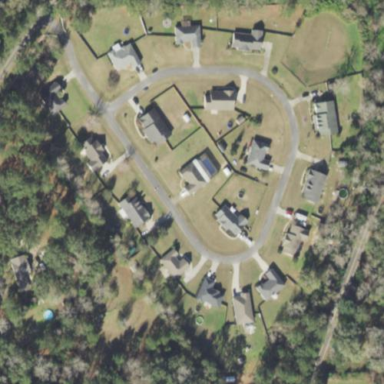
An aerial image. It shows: Single-family residential area.